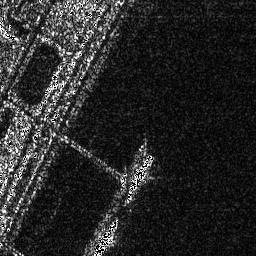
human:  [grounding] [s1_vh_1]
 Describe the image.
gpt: In the satellite image, there is  <ref>1 medium ship </ref> <box>[[48, 58, 60, 78, 0]]</box> located at center,  <ref>1 medium ship </ref> <box>[[35, 84, 46, 99, 0]]</box> located at bottom.